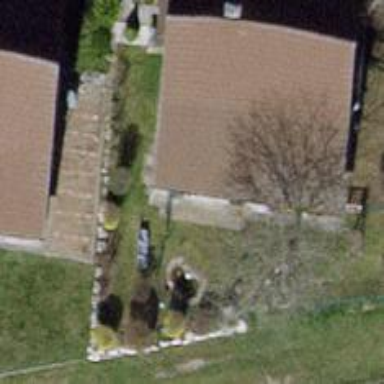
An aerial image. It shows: Detached building.